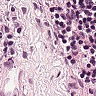
Metastatic tissue present: no